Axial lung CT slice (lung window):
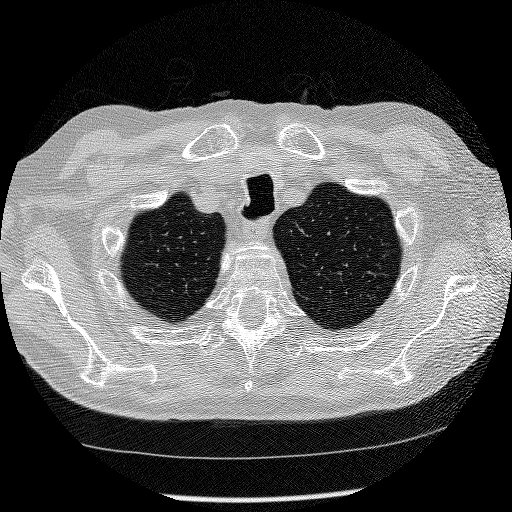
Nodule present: no